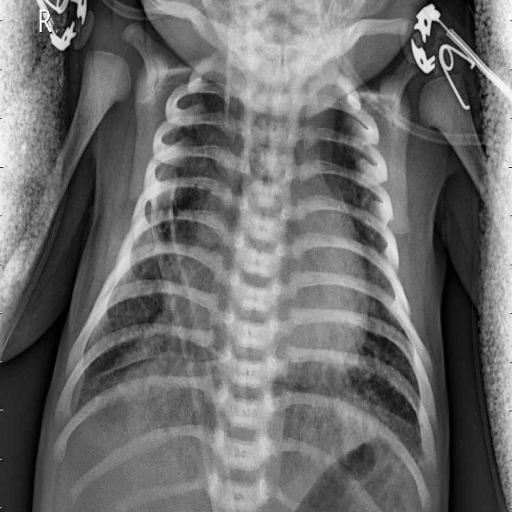
Finding: PNEUMONIA